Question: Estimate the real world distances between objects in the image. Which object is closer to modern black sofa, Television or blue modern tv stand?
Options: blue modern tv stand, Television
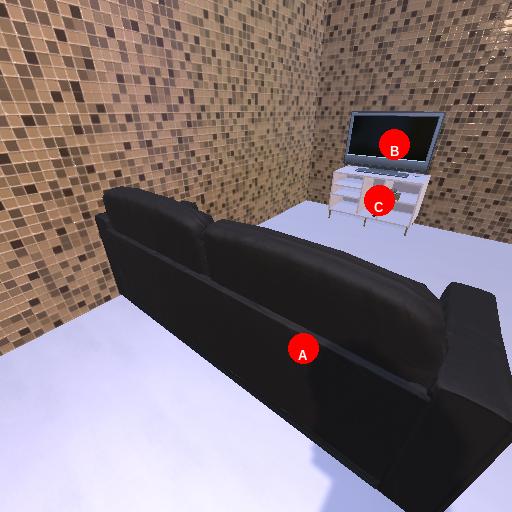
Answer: blue modern tv stand